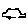
Label: car